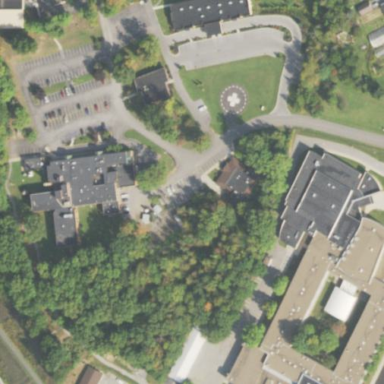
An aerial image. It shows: Healthcare facility identified as hospital.